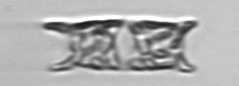
Label: Eucampia